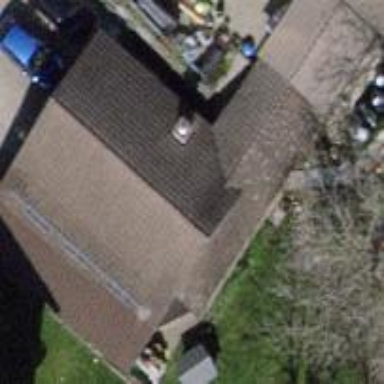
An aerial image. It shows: Garage.